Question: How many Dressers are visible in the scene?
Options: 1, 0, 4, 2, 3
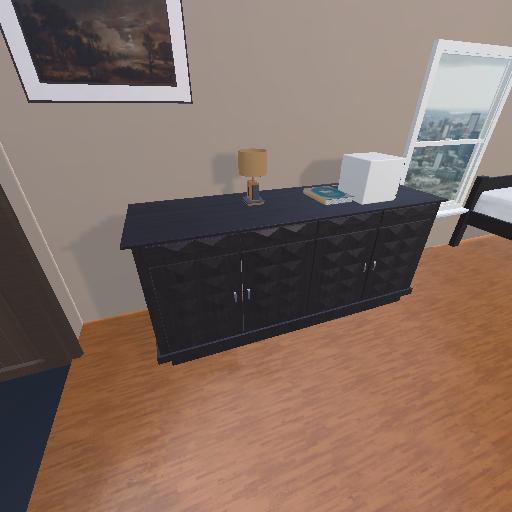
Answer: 1